Question: i applied a bootstrap datepicker on Text box, but whenever user select any Date or month. Another calendar popped out .
View:
'''
<div class="input-append date" id="datepicker" data-date-format="dd-mm-yyyy">
@Html.TextBoxFor(x => x.Dob, new { @value = String.Empty, @readonly = true })
<span class="add-on"><i class="icon-calendar"></i></span>
</div>
'''
Model:
'''
[DisplayName(@"DOB")]
[DataType(DataType.Date)]
public DateTime Dob { get; set; }
'''
Jquery:
'''
<script type="text/javascript">
$(document).ready(function () {
//Set The dateTime Calender for datepicker
$('#datepicker').datepicker({
todayHighlight: true,
});
</script>
'''

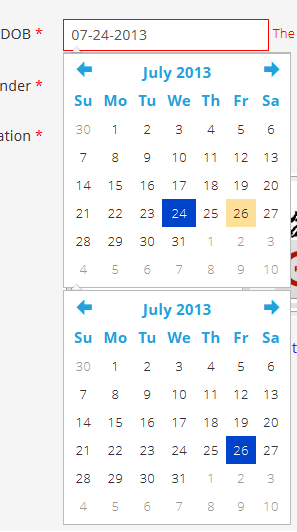
Answer: Please check , if you have defined a 'custom editor Templates' for 'DateTime', and setting the class .'datepicker' there. its possible you are doing explicit duplicate initialization of calender control.
As you are using bootstrap ,'bootstrap-datepicker.js' initializes the all nodes which has '.datepicker' class without explicit instruction.
Remove the explicit initialization in your function.